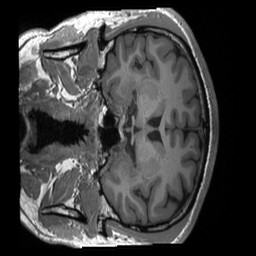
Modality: T1w
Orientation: coronal
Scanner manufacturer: siemens
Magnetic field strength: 3 T
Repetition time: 2.4 s
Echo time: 0.00224 s